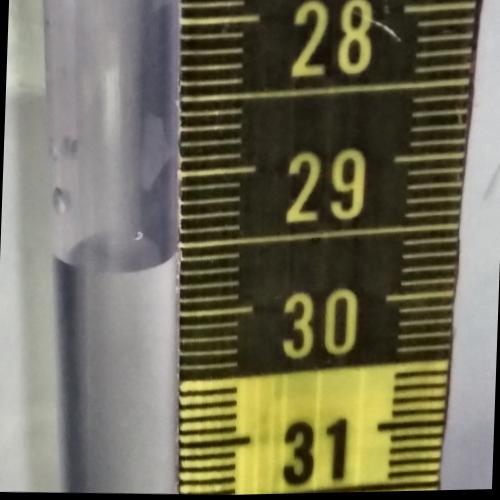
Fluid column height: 29.6 cm